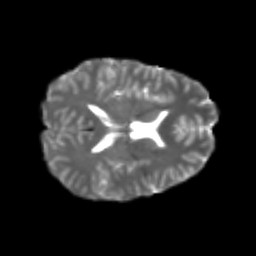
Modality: T2w
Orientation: axial
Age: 25
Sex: female
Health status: healthy
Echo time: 0.074 s